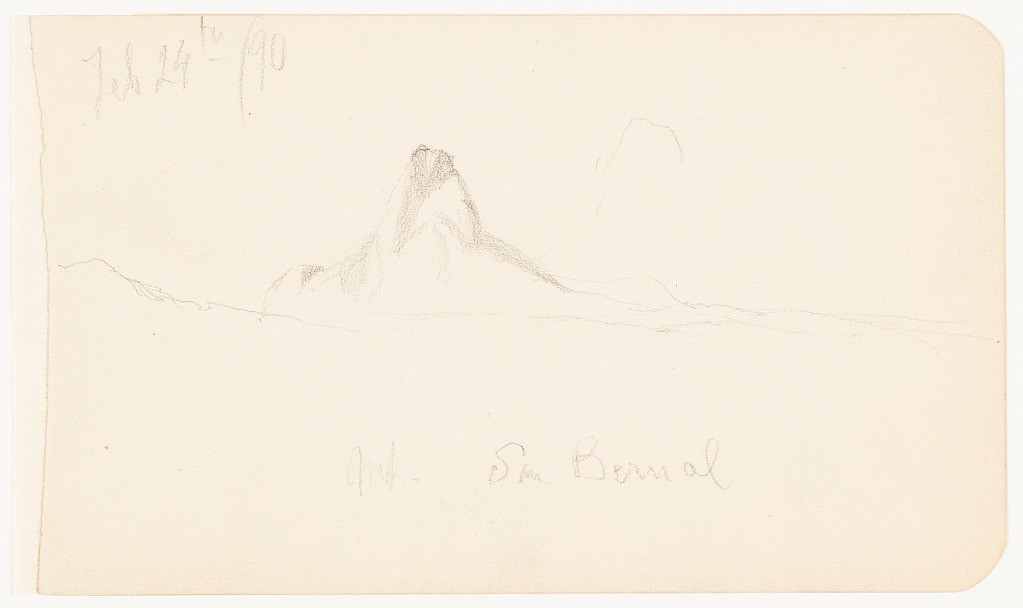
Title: Peña de Bernal, Mexico
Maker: Frederic Edwin Church, American, 1826–1900
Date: February 1890
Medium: Graphite on off-white wove paper
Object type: drawing
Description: Landscape sketch showing a view of the monolithic prominence known as Peña de Bernal in Mexico, possibly viewed from the town of San Juan del Rio. Situated in the distance at center left, the rock monolith rises prominently out of a rugged, rolling landscape. The mountain is narrow in form and heavily shaded.